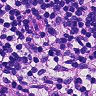
Metastatic tissue present: no